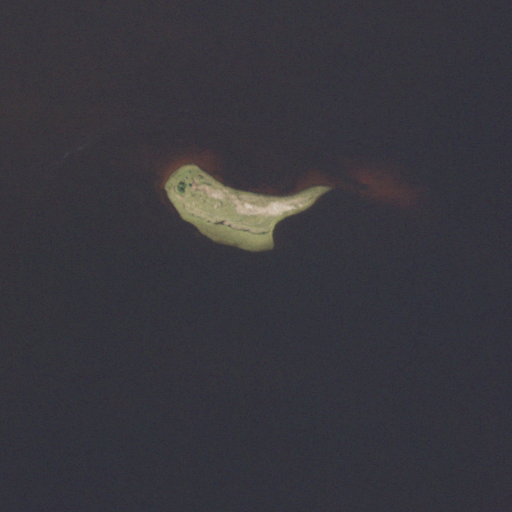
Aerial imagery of island in Florida named Pine Log Island containing open water, herbaceous wetlands, and woody wetlands